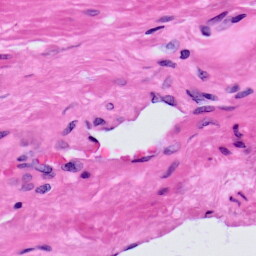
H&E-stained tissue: Prostate